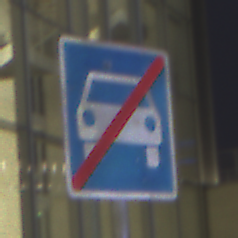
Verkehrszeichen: EndeKraftfahrstrasse
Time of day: Night
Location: Outdoor (Urban)
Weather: PartlyCloudy
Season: NotSpecified
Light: Artificial